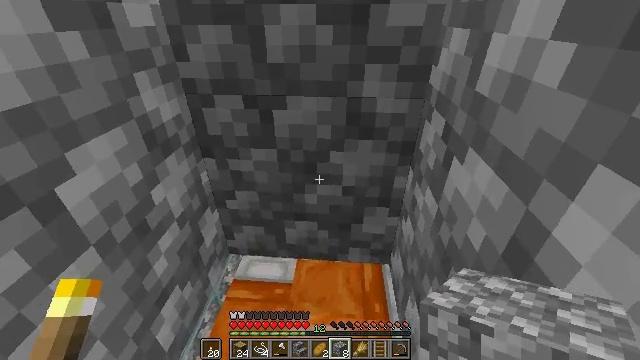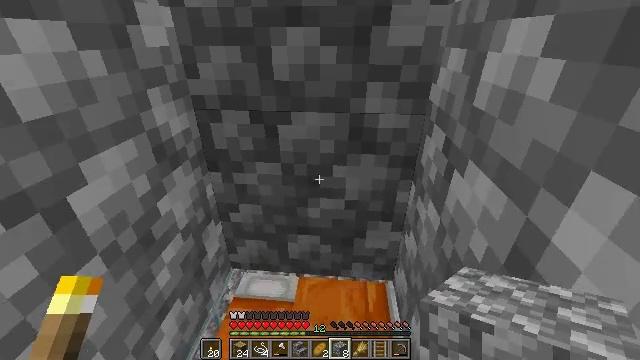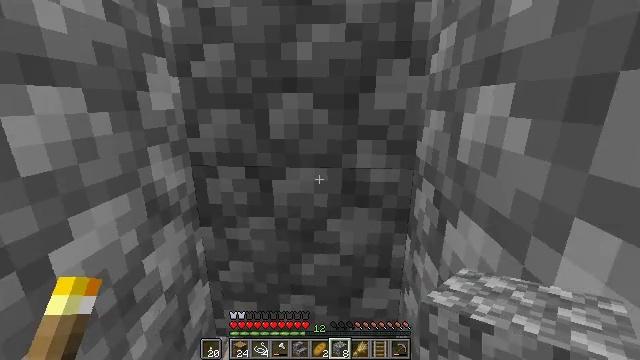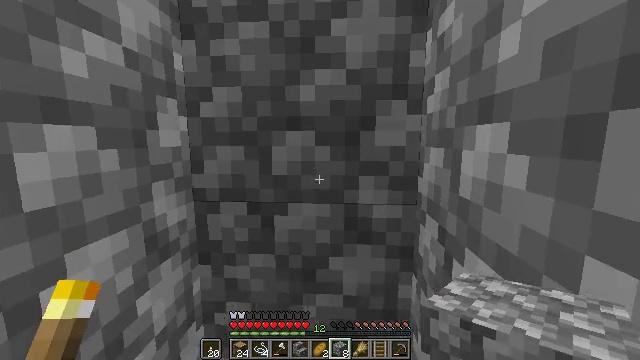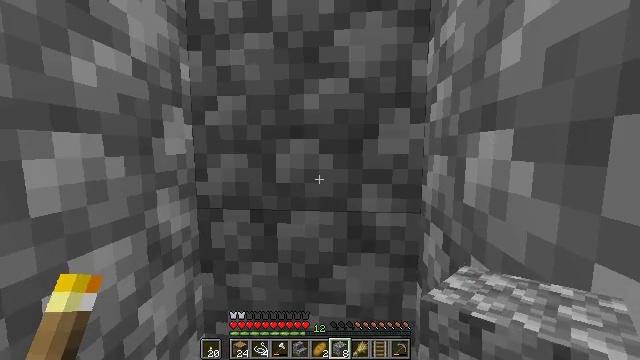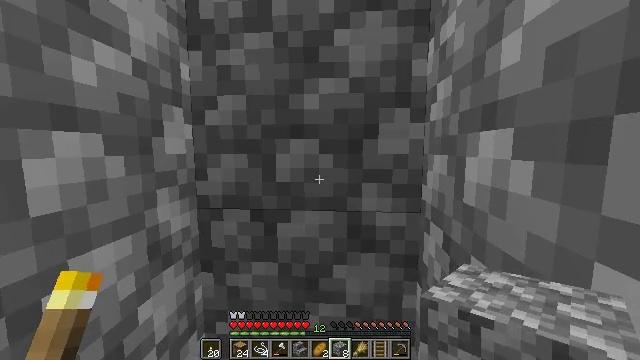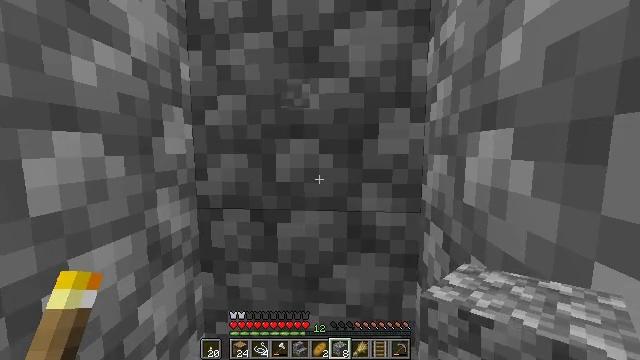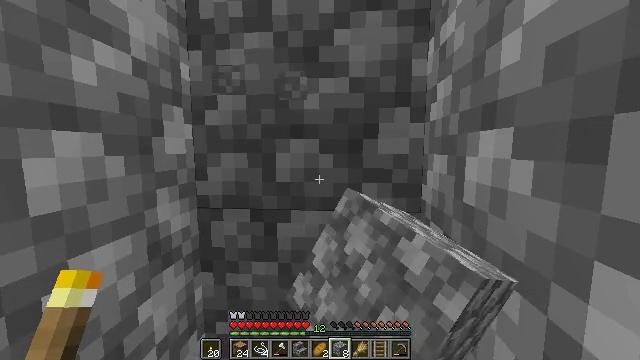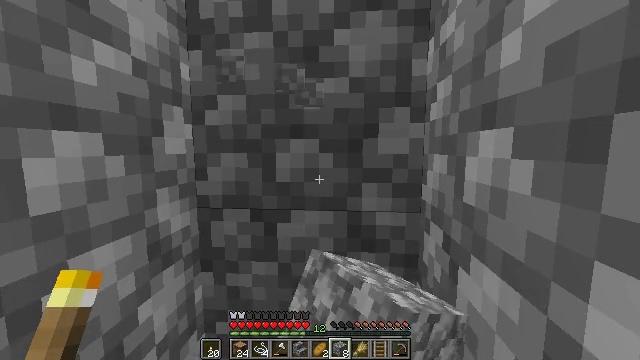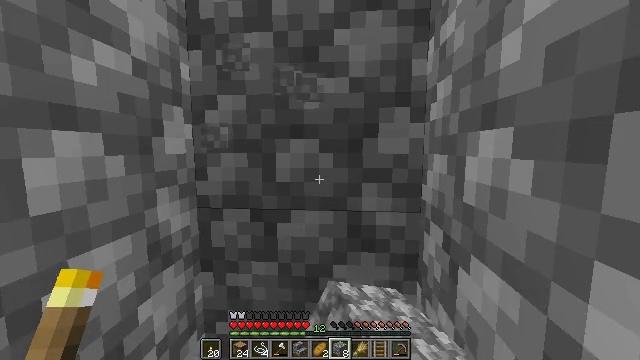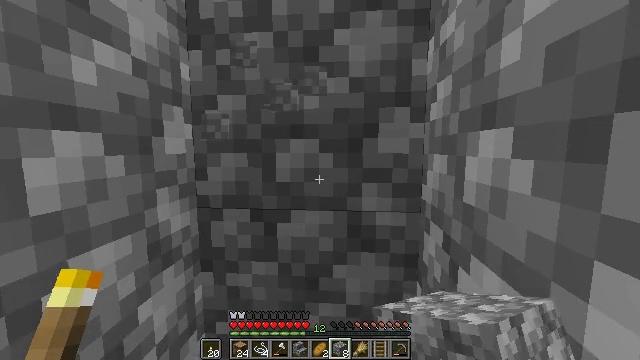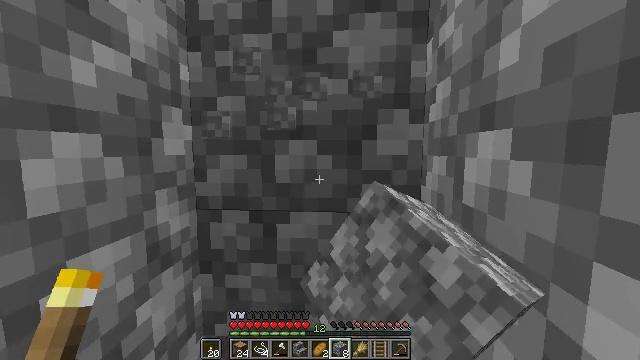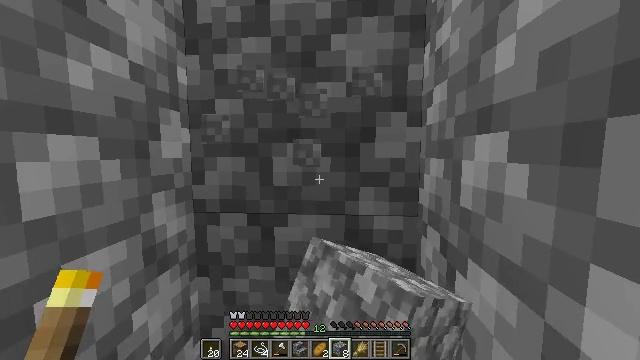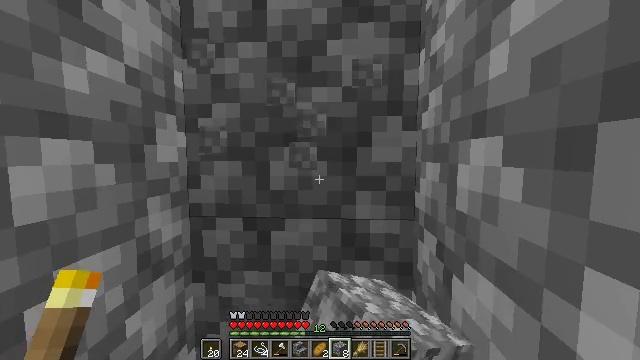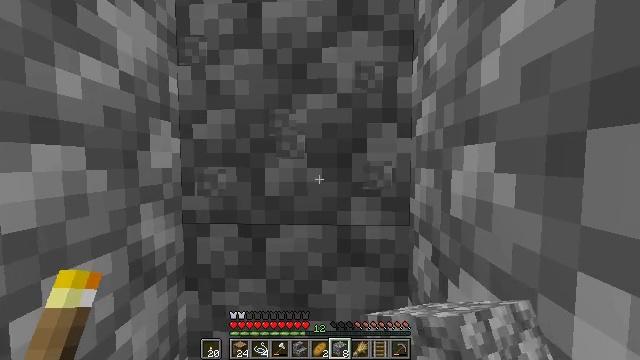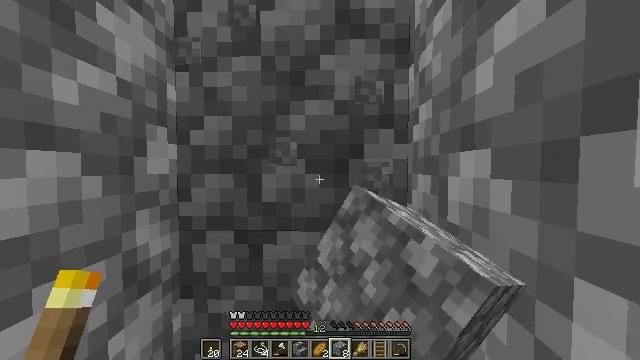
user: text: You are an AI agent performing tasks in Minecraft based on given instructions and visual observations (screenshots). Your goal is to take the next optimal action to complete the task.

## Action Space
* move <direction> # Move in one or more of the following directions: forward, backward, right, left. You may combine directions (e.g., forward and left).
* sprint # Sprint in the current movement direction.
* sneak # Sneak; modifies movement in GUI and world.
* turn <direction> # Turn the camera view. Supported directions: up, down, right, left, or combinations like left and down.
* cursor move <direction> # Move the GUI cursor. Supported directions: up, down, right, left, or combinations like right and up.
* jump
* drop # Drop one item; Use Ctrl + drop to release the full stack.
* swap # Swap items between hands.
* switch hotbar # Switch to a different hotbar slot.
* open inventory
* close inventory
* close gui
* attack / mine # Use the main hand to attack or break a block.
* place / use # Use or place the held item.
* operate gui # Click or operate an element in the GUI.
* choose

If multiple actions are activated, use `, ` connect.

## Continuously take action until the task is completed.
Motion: motion action
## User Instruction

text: Mine the cobblestone stairs.
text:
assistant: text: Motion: sneak, turn up
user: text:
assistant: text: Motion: sneak, turn right and up
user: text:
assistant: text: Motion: sneak, turn up
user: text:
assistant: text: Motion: sneak, turn up
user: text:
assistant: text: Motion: sneak
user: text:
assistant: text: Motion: sneak, attack / mine
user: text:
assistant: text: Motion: sneak, attack / mine
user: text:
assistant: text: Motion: sneak, attack / mine
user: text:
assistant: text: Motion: sneak, attack / mine
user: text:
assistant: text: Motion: sneak, attack / mine
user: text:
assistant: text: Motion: sneak, attack / mine
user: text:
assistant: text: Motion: sneak, attack / mine
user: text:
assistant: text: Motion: sneak, attack / mine
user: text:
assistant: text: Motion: sneak, turn right and up, attack / mine
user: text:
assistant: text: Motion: sneak, turn up, attack / mine
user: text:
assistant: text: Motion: sneak, attack / mine
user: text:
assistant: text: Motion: sneak, attack / mine
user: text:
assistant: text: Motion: sneak, attack / mine
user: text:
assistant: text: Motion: sneak, attack / mine
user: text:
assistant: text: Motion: sneak, attack / mine
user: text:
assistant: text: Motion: sneak, attack / mine
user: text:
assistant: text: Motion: sneak, attack / mine
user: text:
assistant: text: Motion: sneak, attack / mine
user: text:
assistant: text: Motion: sneak, attack / mine
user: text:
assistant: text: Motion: sneak
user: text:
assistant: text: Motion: sneak
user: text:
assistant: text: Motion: sneak
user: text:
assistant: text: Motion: sneak
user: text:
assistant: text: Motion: sneak
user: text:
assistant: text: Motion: sneak